Field crop: maize
Growth stage: 1
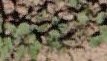
Species: convolvulus